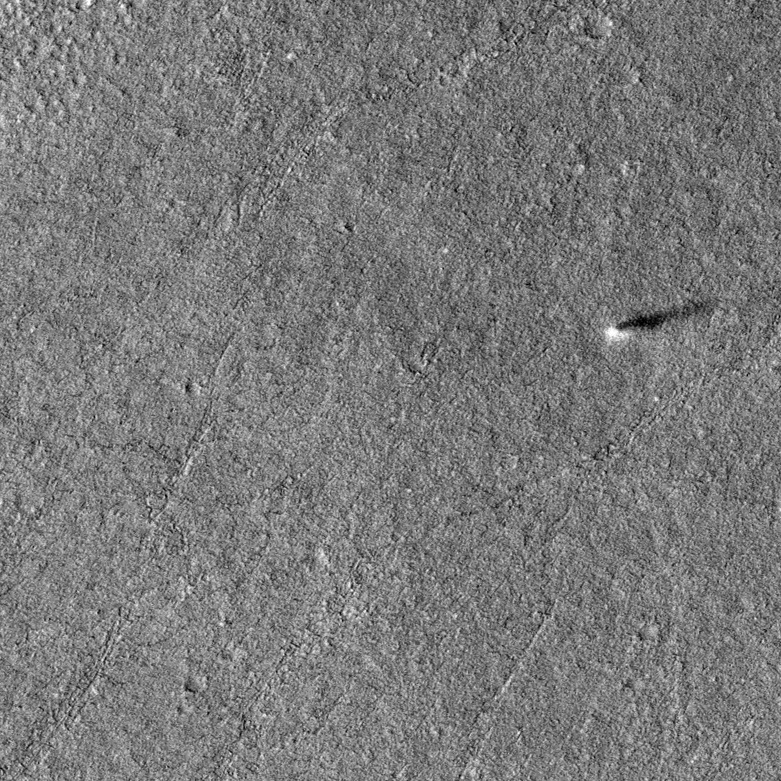
Label: dustdevil